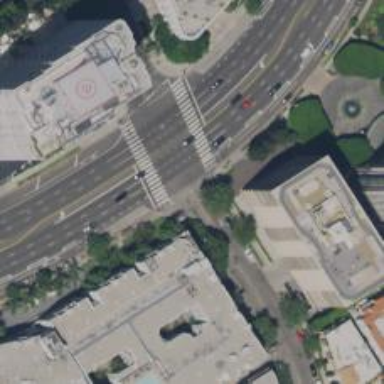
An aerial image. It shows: Marked footway crossing with lines.